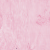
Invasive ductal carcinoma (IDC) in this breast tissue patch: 0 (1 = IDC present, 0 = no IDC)